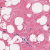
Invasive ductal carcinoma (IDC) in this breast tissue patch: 0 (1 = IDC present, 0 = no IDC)